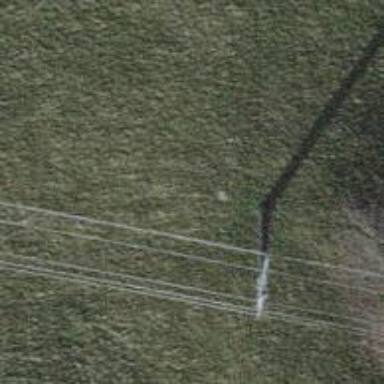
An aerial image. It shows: Concrete power pole.